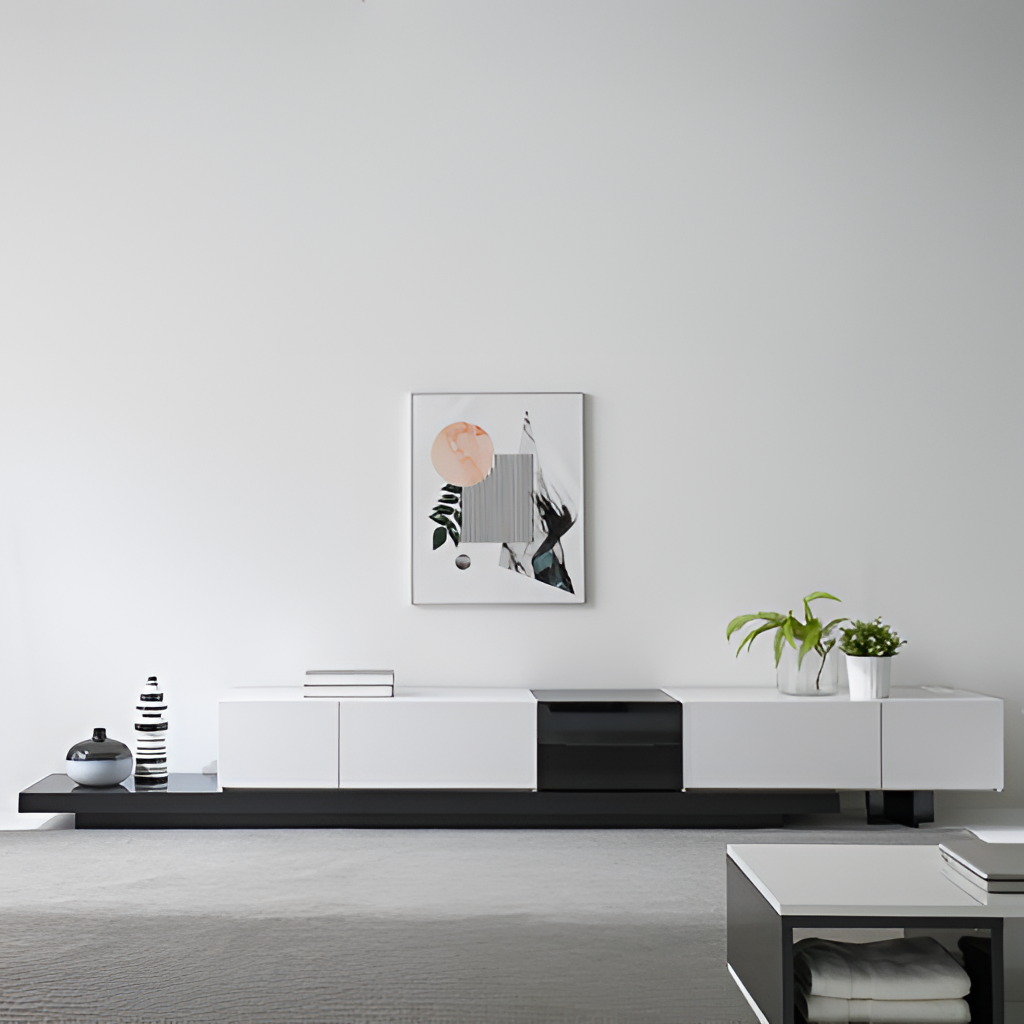
wood entertainment console, living room, minimalist, paint wallpaper, with solid pattern, gray carpet flooring, with large square pattern